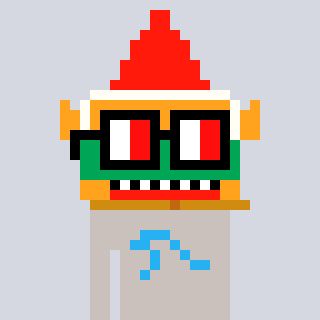
a pixel art character with square glasses with black frames and red eyes, a gnome-shaped head and a foggrey-colored body on a cool background